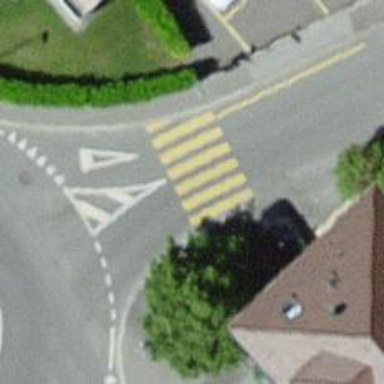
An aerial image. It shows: Uncontrolled footway crossing with markings.